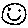
Label: smiley face